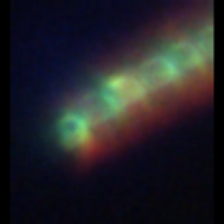
Taxon: Chaetoceros
Group: Diatoms